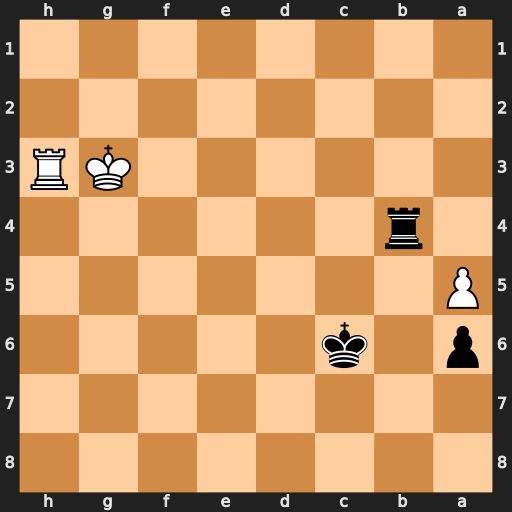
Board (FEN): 8/8/p1k5/P7/1r6/6KR/8/8
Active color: b
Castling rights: -
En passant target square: -
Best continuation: Rb3+ Kg2 Rxh3 Kxh3 Kb5 Kg2 Kxa5